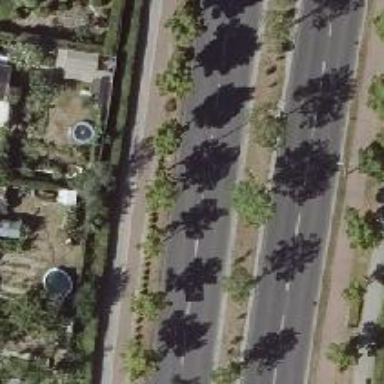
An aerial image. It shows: Beautiful avenue lined with deciduous broadleaved trees.